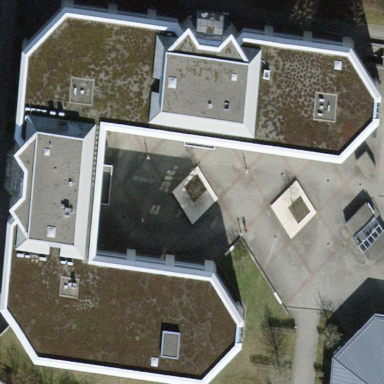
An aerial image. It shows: Office building with flat roof.